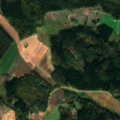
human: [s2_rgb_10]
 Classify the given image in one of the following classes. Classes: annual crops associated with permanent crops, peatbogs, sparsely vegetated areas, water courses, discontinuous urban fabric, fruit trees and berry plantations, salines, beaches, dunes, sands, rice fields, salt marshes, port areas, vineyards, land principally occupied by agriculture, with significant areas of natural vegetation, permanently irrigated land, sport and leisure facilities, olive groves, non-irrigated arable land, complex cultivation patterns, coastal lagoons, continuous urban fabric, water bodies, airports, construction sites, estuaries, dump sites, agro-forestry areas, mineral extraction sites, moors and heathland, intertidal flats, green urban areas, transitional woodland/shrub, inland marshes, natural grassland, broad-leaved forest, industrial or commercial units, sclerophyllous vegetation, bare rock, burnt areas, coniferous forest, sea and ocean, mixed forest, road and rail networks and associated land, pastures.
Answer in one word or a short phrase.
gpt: non-irrigated arable land, land principally occupied by agriculture, with significant areas of natural vegetation, coniferous forest, mixed forest